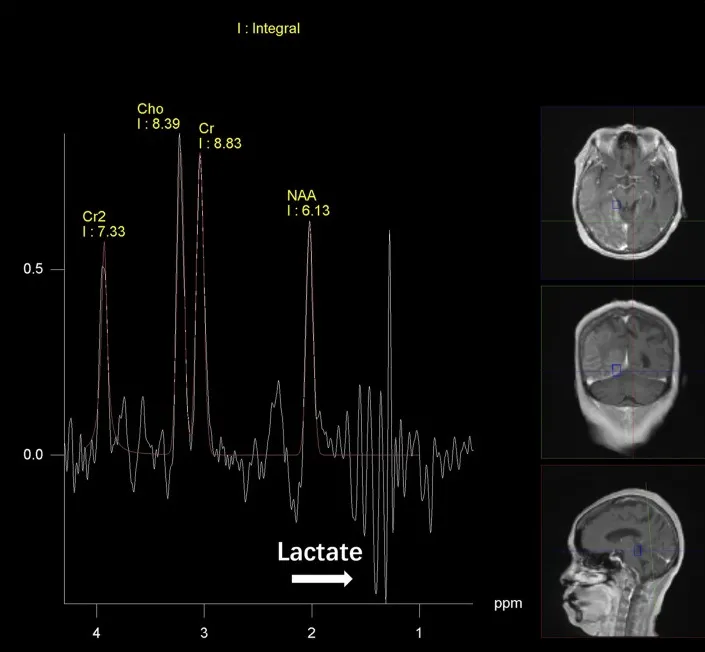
MR spectroscopy findings. Magnetic resonance spectroscopy (MRS) reveals a decreased N-acetyl aspartate (NAA) level and increased Cho and Cr levels and lactic acid peak in right frontal, temporal, parietal and occipital lesions relative to the contralateral, normal areas.
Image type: radiology (mri)